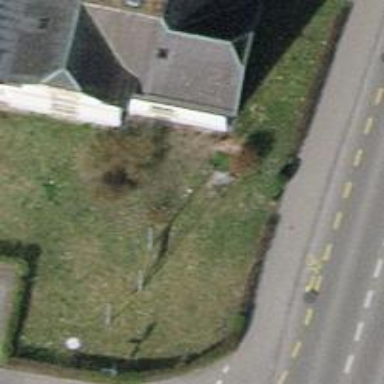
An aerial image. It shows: Flagpole which is man-made.